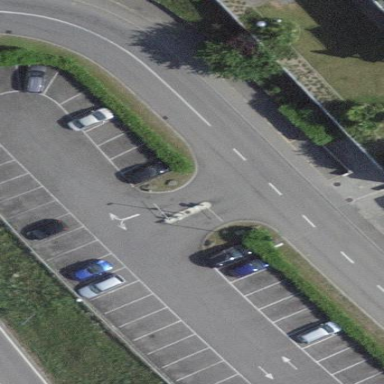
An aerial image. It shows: Parallel street-side parking with asphalt surface.